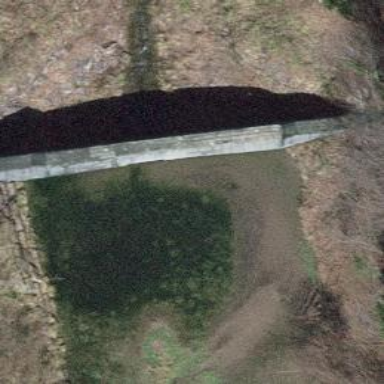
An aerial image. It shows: Concrete check dam on waterway.